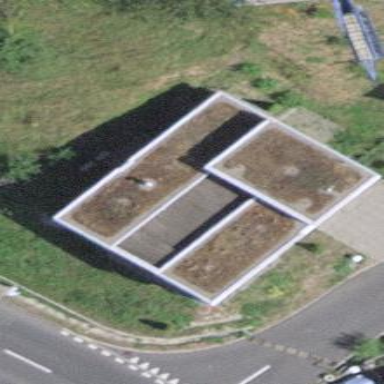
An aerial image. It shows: Simple and straightforward house.